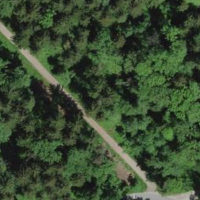
EUNIS habitat code: 44
Species observed at this site:
Rumex obtusifolius